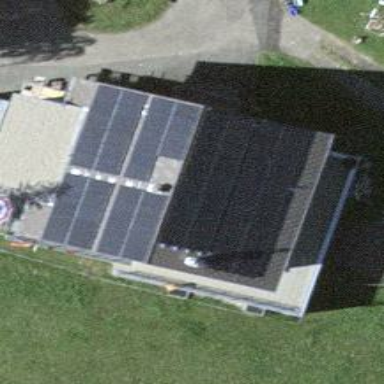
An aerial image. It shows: Solar power generator using photovoltaic panels.